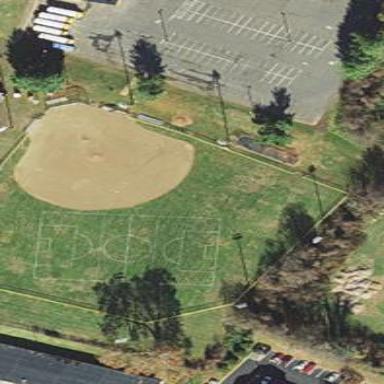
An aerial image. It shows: Baseball pitch for leisure and sports activities.